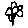
Label: flower